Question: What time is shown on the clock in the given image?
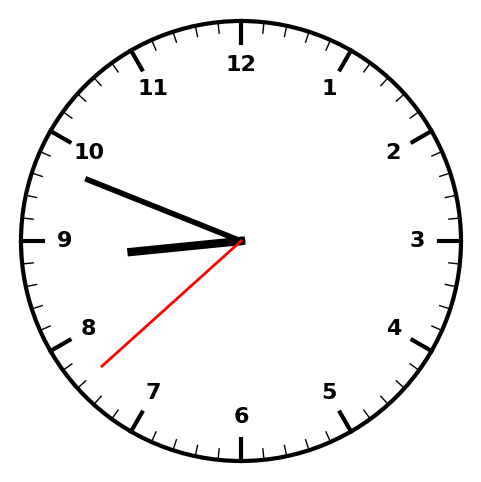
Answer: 08:48:38